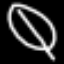
Label: leaf